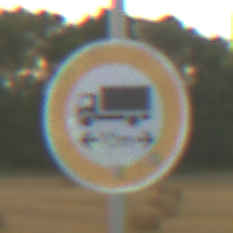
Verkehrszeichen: TatsaechlicheLaenge
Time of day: SunriseSunset
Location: Outdoor (RoadRail)
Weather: PartlyCloudy
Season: NotSpecified
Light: Natural